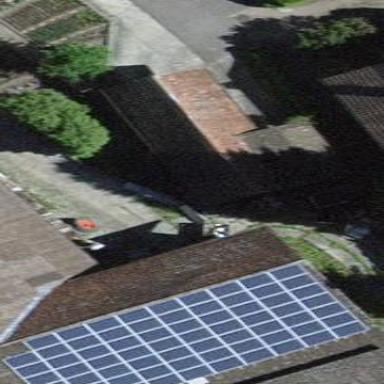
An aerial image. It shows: Garage building.